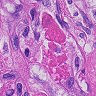
Metastatic tissue present: yes